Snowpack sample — Loveland Pass, Silver Plume, Colorado, USA (1/12/25, 11:40 AM MST)
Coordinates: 39.66, -105.88
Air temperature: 7 °F
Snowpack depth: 140 cm
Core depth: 10 cm
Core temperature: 41 °F
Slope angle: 11°, slope face: 30°
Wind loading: high
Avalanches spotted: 2
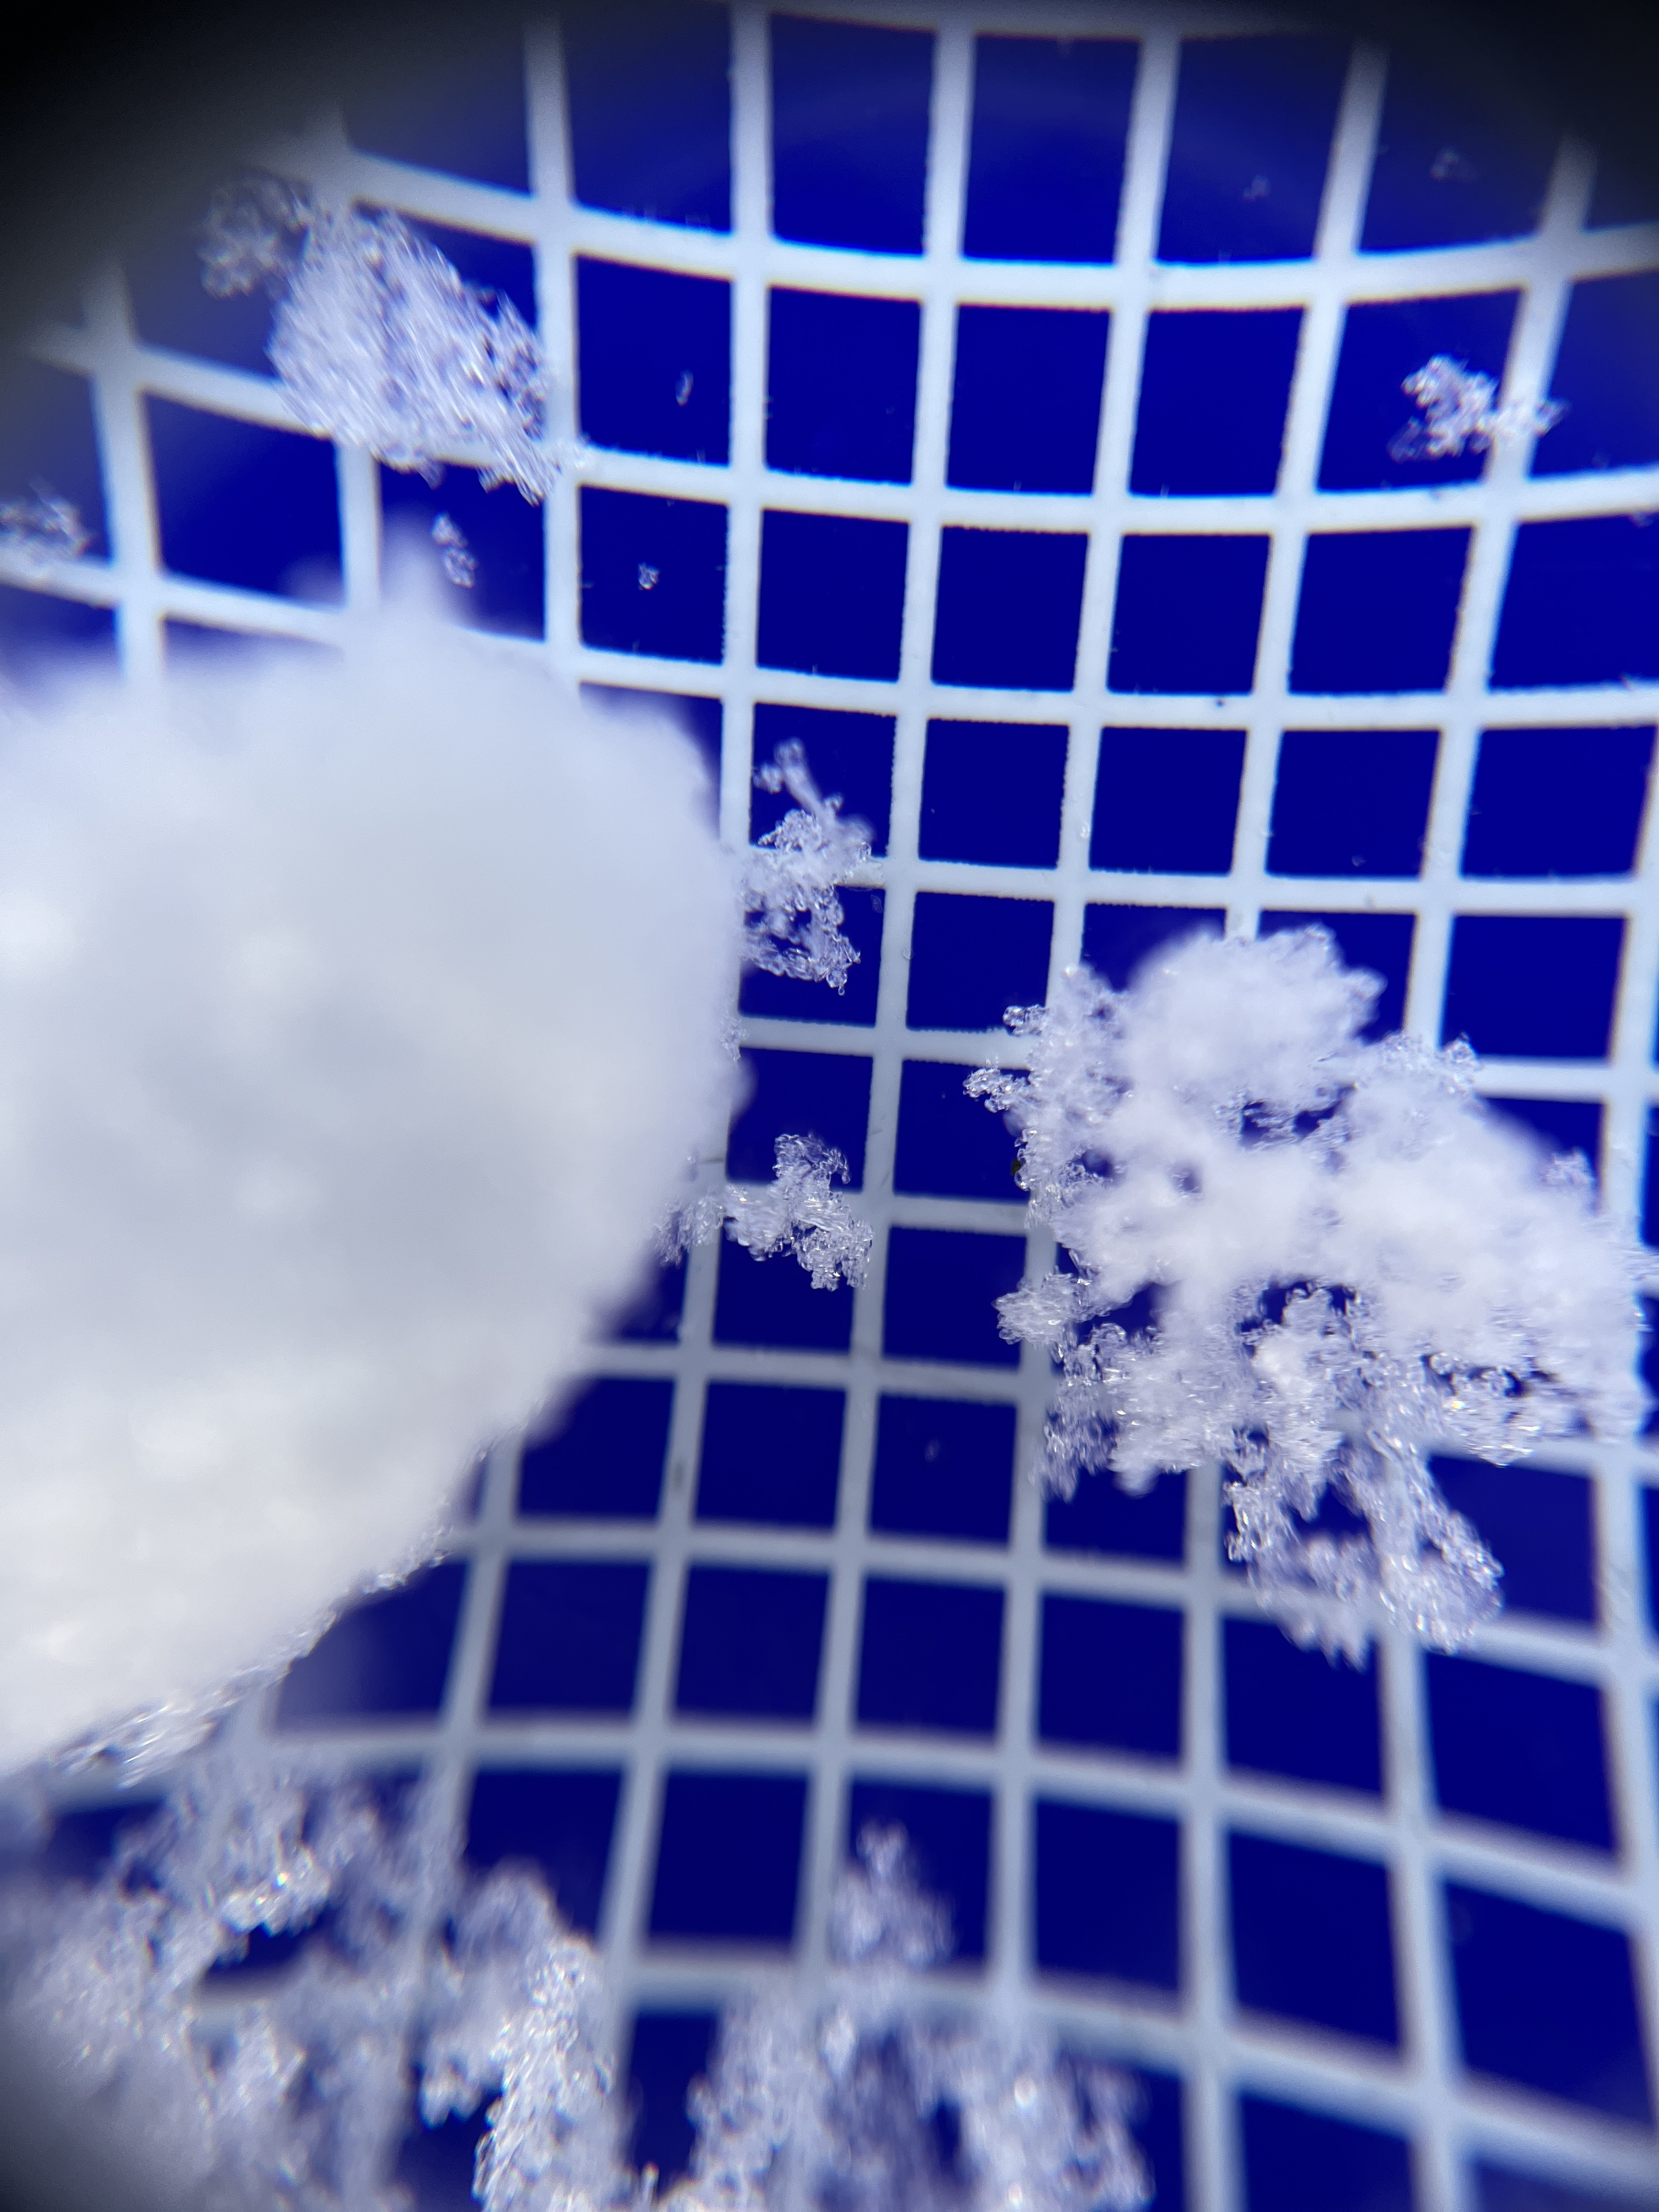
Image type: magnified_profile
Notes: Pilot using slightly modified coring method that took too large segment for snow profile picturing, advised not to use in higher level models. Two avalanche on south face nearby, partially cloudy with light snow in the last 24 hours. Lots of wind loading on eastern features.